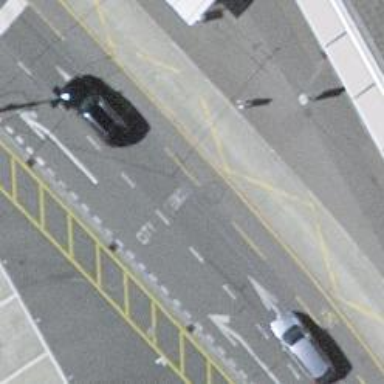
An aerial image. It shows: Primary highway with asphalt surface and sidewalks on both sides. The presence of trolley wires indicates that there is overhead power supply for trolleys.